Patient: sex M, age 79
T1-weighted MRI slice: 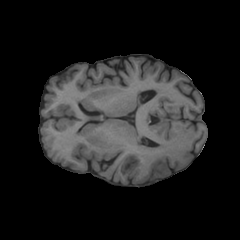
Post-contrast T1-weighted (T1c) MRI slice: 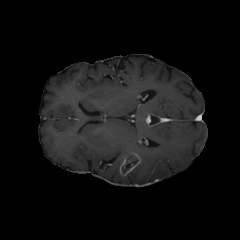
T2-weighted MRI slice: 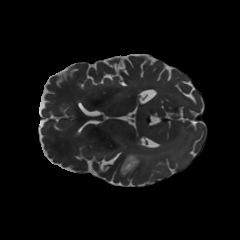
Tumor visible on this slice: yes
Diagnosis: Glioblastoma, IDH-wildtype
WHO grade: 4